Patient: sex M, age 81
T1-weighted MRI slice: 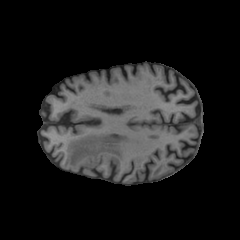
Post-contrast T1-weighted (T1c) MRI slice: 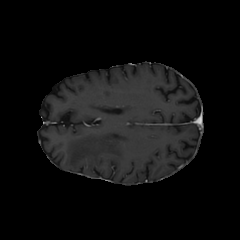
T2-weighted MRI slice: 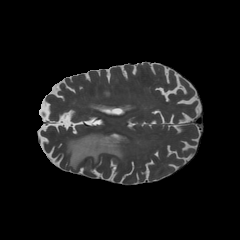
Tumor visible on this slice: yes
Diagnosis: Glioblastoma, IDH-wildtype
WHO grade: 4